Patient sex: M
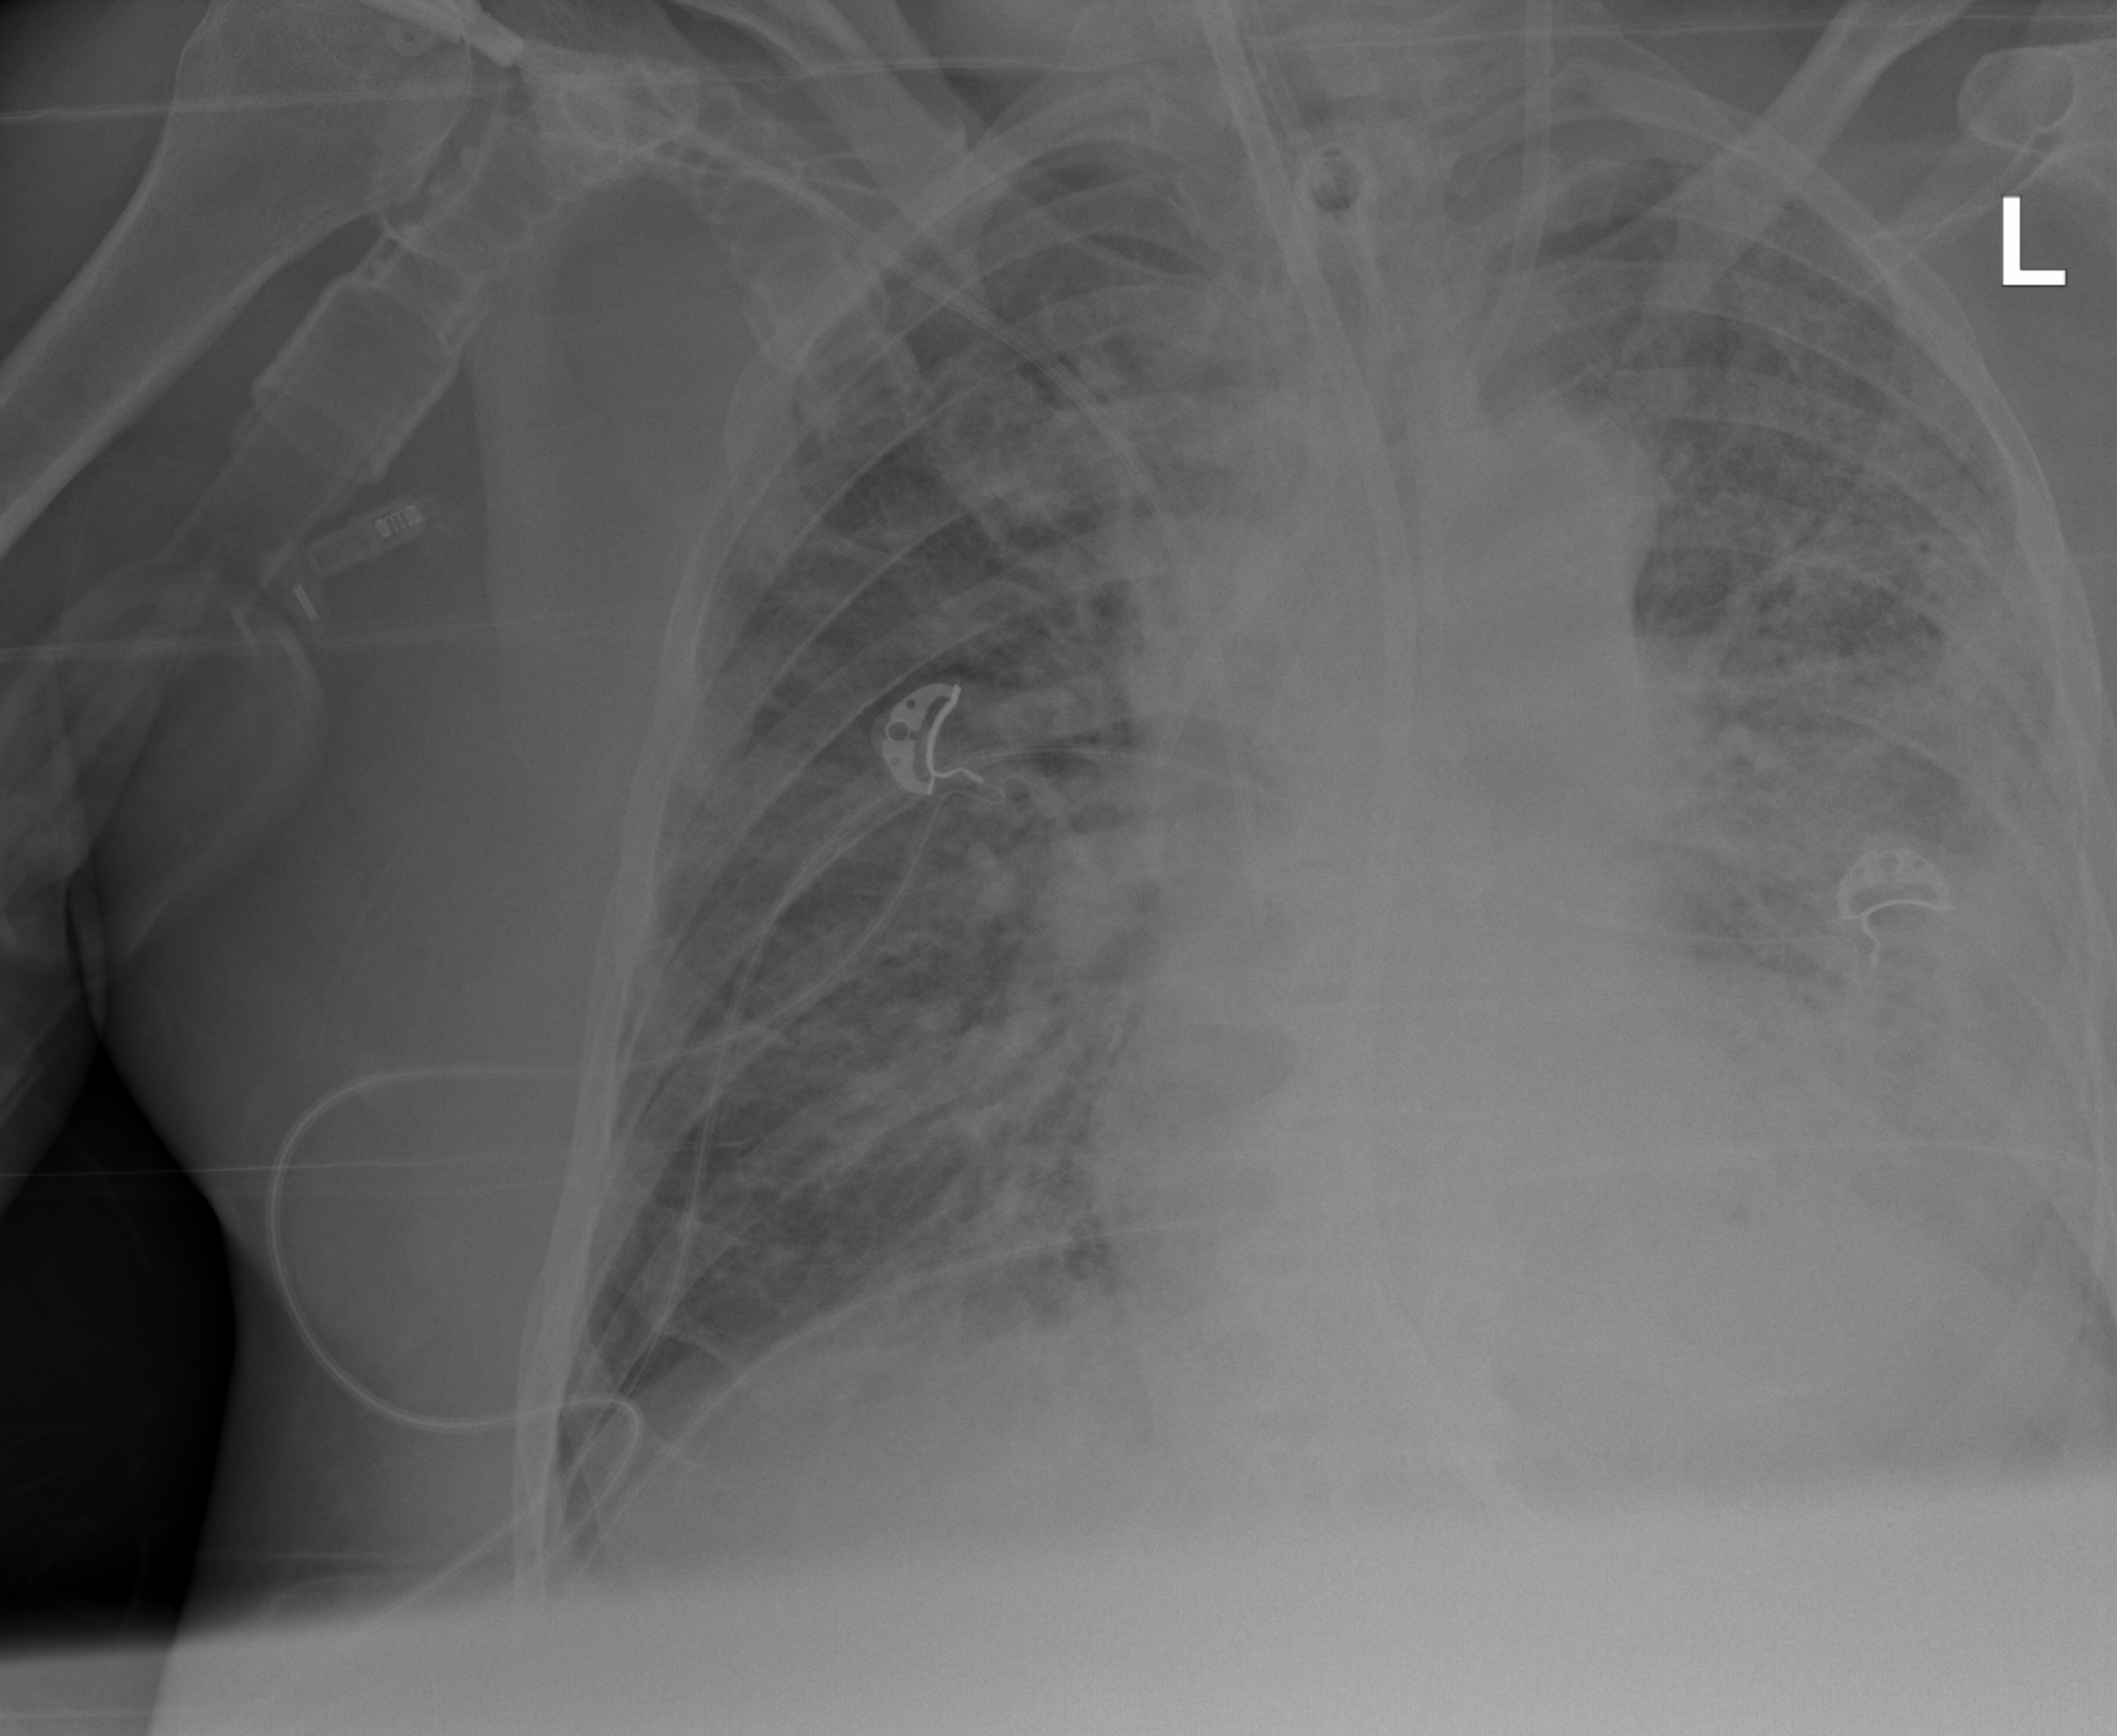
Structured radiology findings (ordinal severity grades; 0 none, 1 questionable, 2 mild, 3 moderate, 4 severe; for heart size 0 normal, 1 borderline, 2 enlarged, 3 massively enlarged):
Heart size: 2
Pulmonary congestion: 2
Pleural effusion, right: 0
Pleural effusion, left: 3
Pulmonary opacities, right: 3
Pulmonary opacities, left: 3
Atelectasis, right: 1
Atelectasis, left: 3